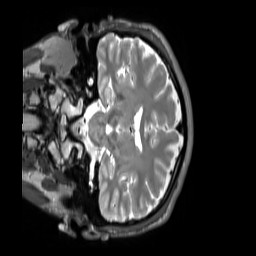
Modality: T2w
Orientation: coronal
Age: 22
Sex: male
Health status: ill
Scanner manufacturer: siemens
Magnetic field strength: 3 T
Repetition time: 2.8 s
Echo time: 0.326 s